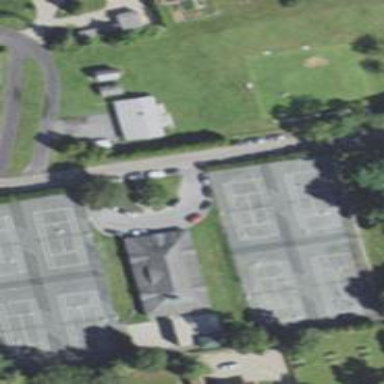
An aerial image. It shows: Tennis court on pitch.